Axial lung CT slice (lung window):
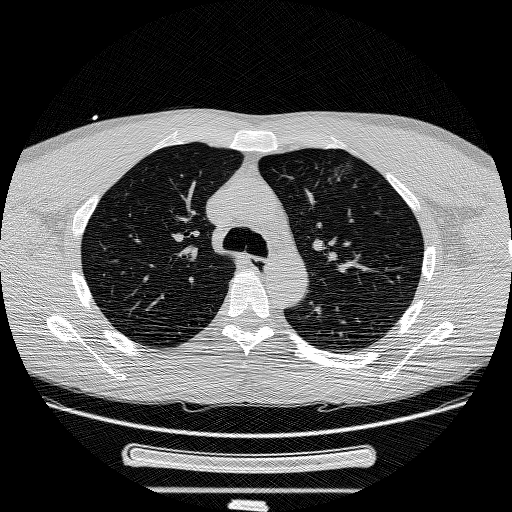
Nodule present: no